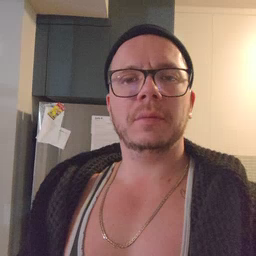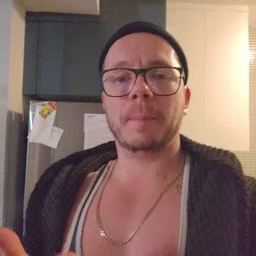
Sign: morning